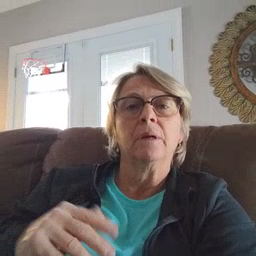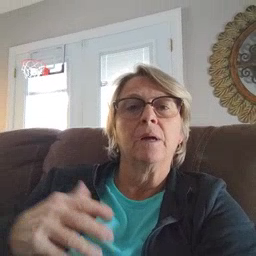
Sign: child